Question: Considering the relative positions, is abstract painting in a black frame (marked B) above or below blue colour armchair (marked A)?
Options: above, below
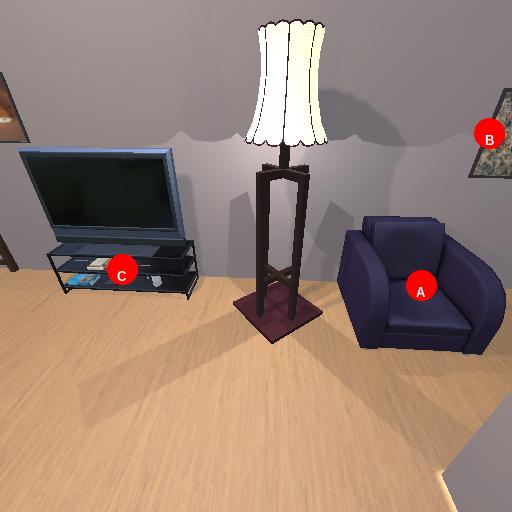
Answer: above